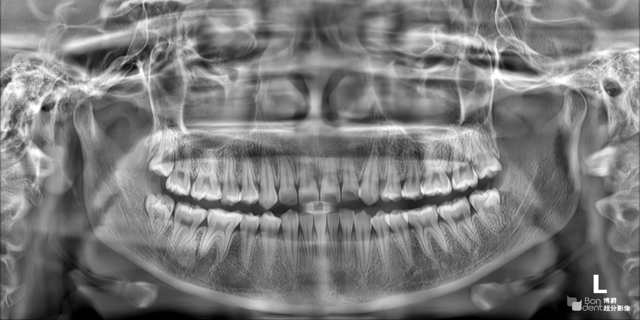
adult